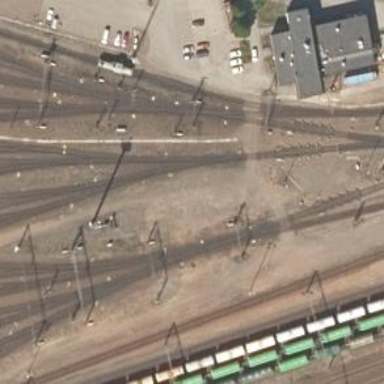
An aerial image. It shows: Railway yard used for servicing trains.